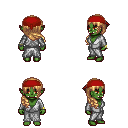
a pixel art fantasy rpg character, female body template, orc, green skin, white robe, red pants, light blonde right-swept hairstyle, red bandana, bracelets, four views (front, back, left, right), 2x2 character sprite sheet, small pixel art, hard edges, no anti-aliasing